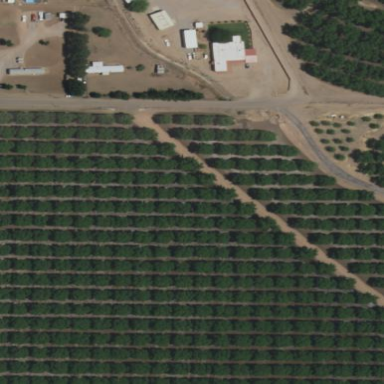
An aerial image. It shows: Orchard.